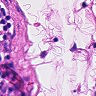
Metastatic tissue present: no